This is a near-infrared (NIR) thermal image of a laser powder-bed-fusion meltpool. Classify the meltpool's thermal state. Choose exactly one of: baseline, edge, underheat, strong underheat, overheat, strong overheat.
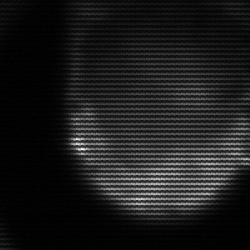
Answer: edge